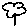
Label: tree